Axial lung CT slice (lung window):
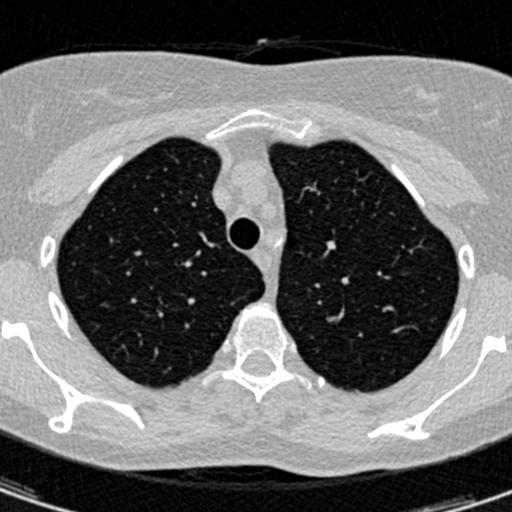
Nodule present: no